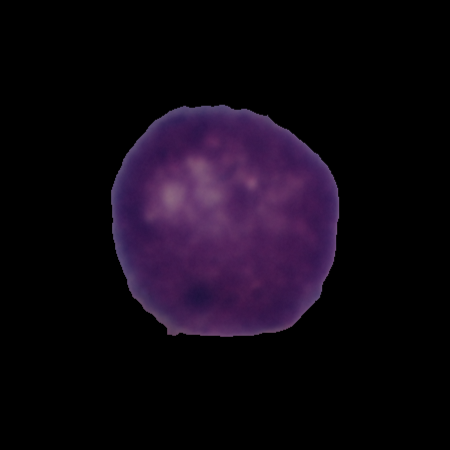
Label: cancer